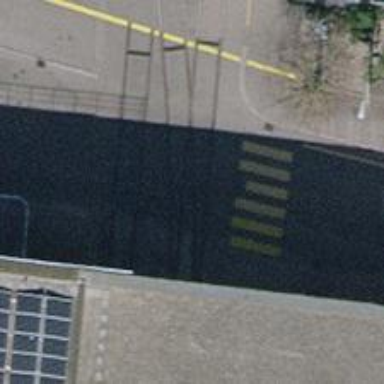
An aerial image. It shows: Tertiary road with asphalt surface. There are separate sidewalks on both sides.